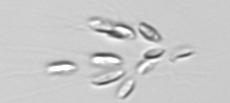
Label: Dinobryon